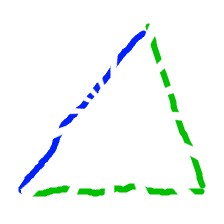
Shape: triangle